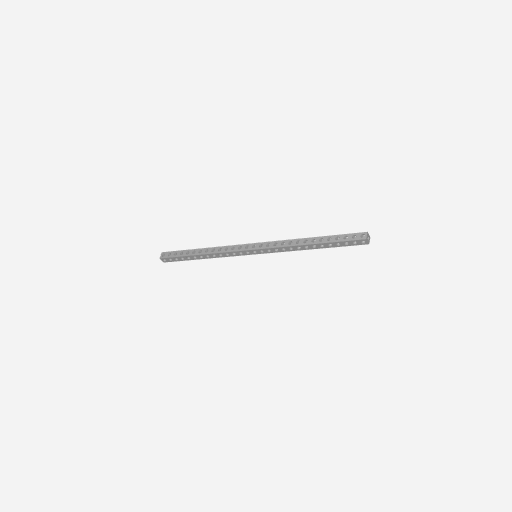
Part: SquareBeam29H